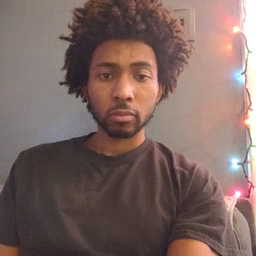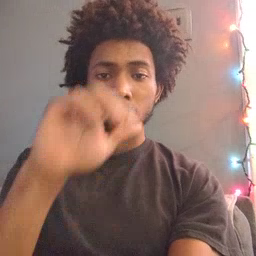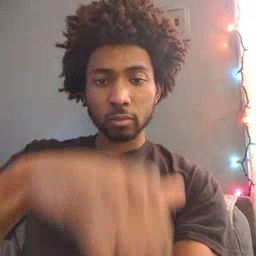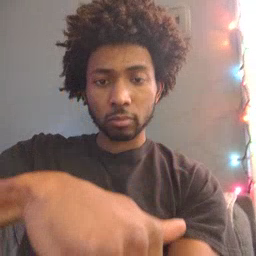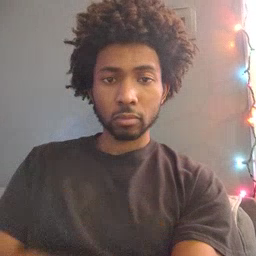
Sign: night